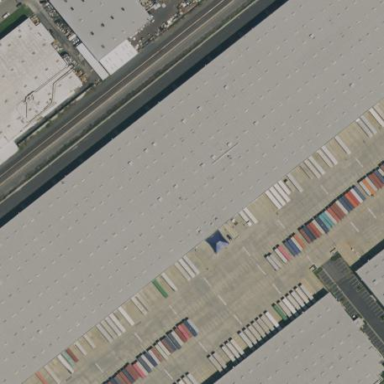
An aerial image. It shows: Warehouse.